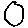
Label: circle